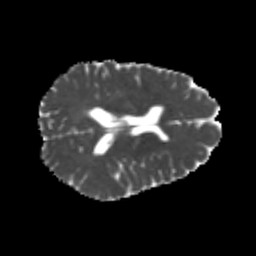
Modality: MD
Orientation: axial
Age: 22
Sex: female
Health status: healthy
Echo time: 0.074 s